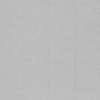
Label: dusty